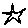
Label: star